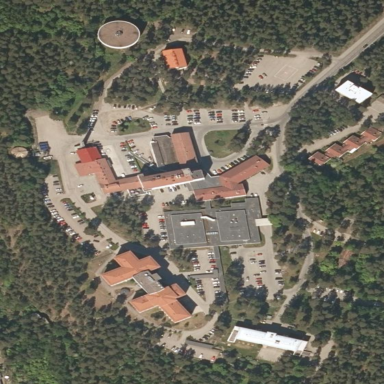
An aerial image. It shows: Hospital.